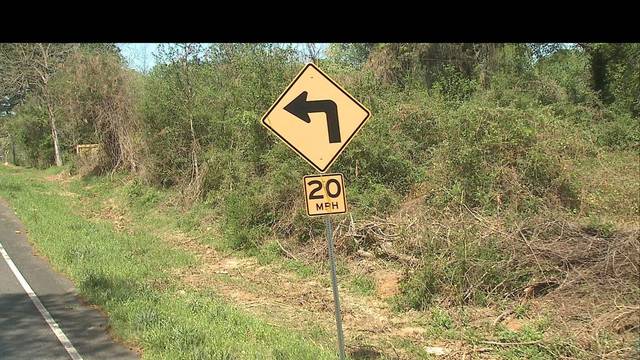
Region: United States
Coordinates: 32.535, -92.708